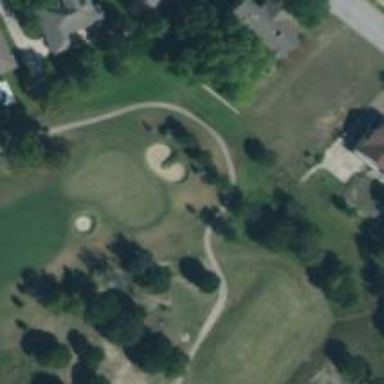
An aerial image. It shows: Path for both roads and golfers.